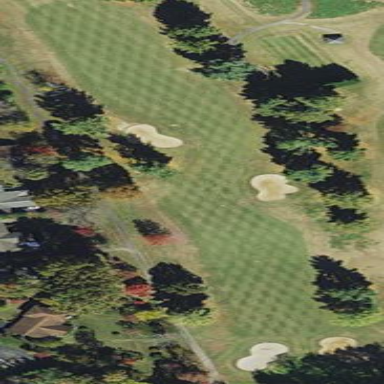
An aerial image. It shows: Grassy area designated as golf fairway.